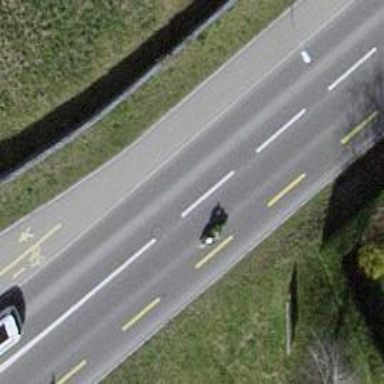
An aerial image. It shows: Primary highway with cycle track on the left side.